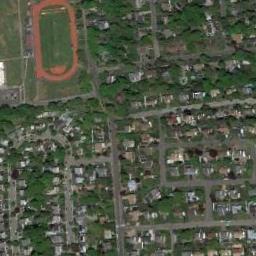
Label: ground_track_field